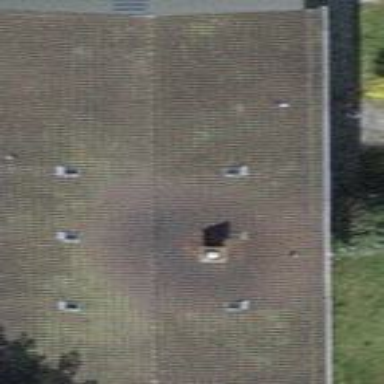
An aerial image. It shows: Gabled roof made of roof tiles on apartment building.